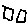
Label: square